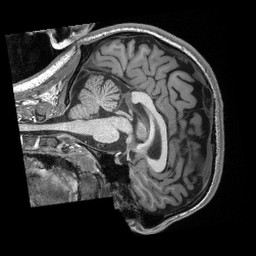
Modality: T1w
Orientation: sagittal
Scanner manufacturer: siemens
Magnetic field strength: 3 T
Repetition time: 2.3 s
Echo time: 0.00308 s